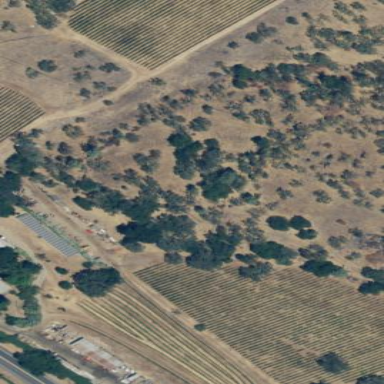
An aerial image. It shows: Vineyard growing wine grapes.